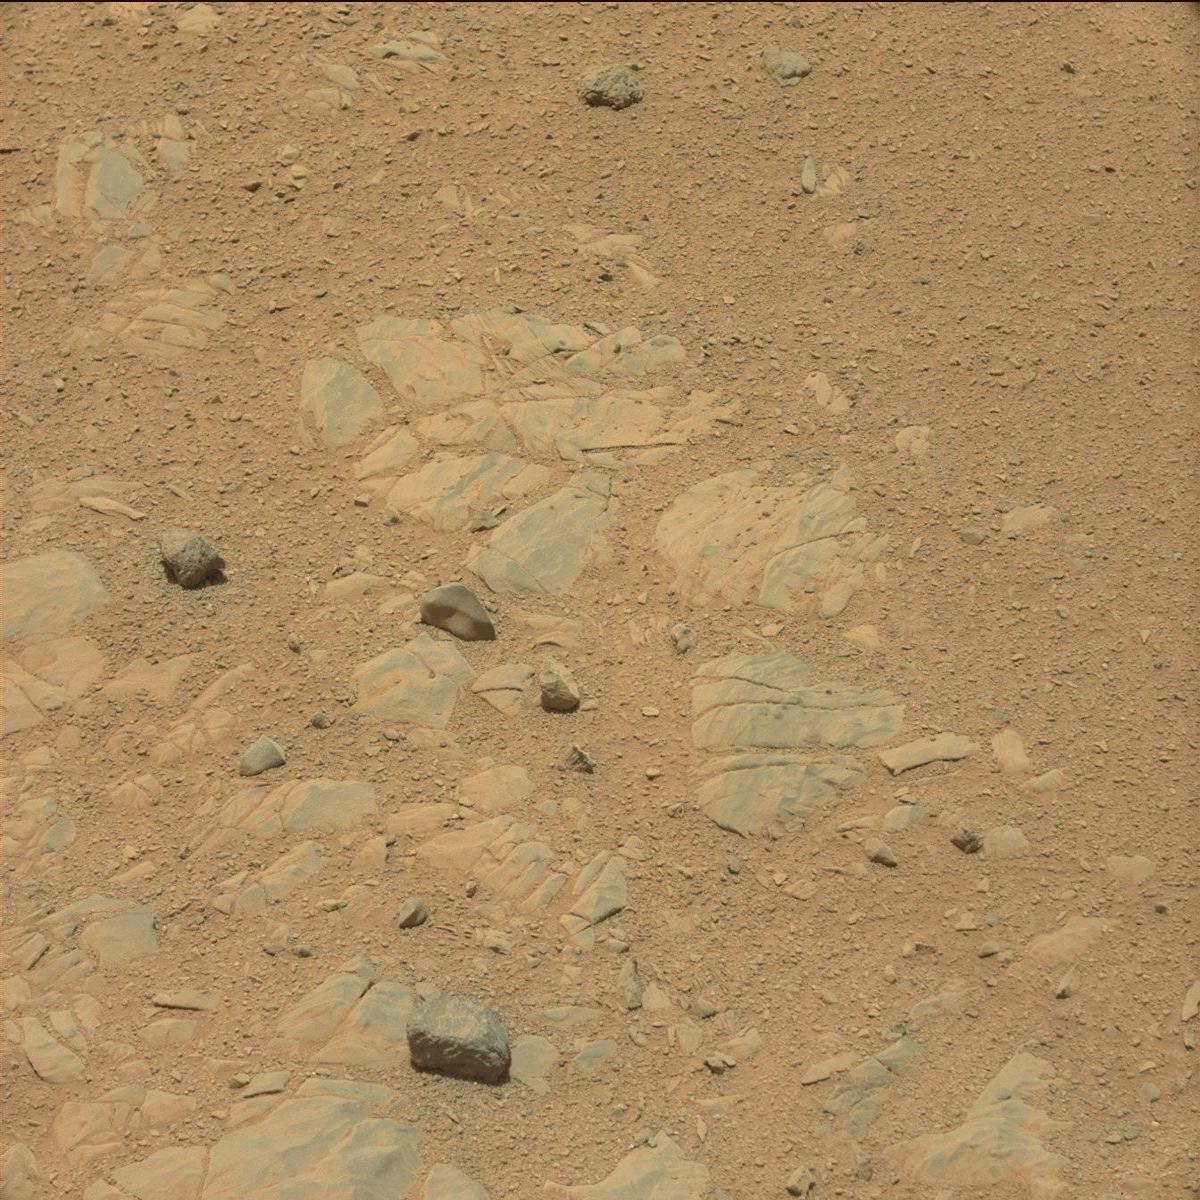
Terrain classes present: Bedrock, Rock, Sand / Soil